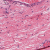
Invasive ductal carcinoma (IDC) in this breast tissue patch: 0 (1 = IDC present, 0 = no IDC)